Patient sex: M
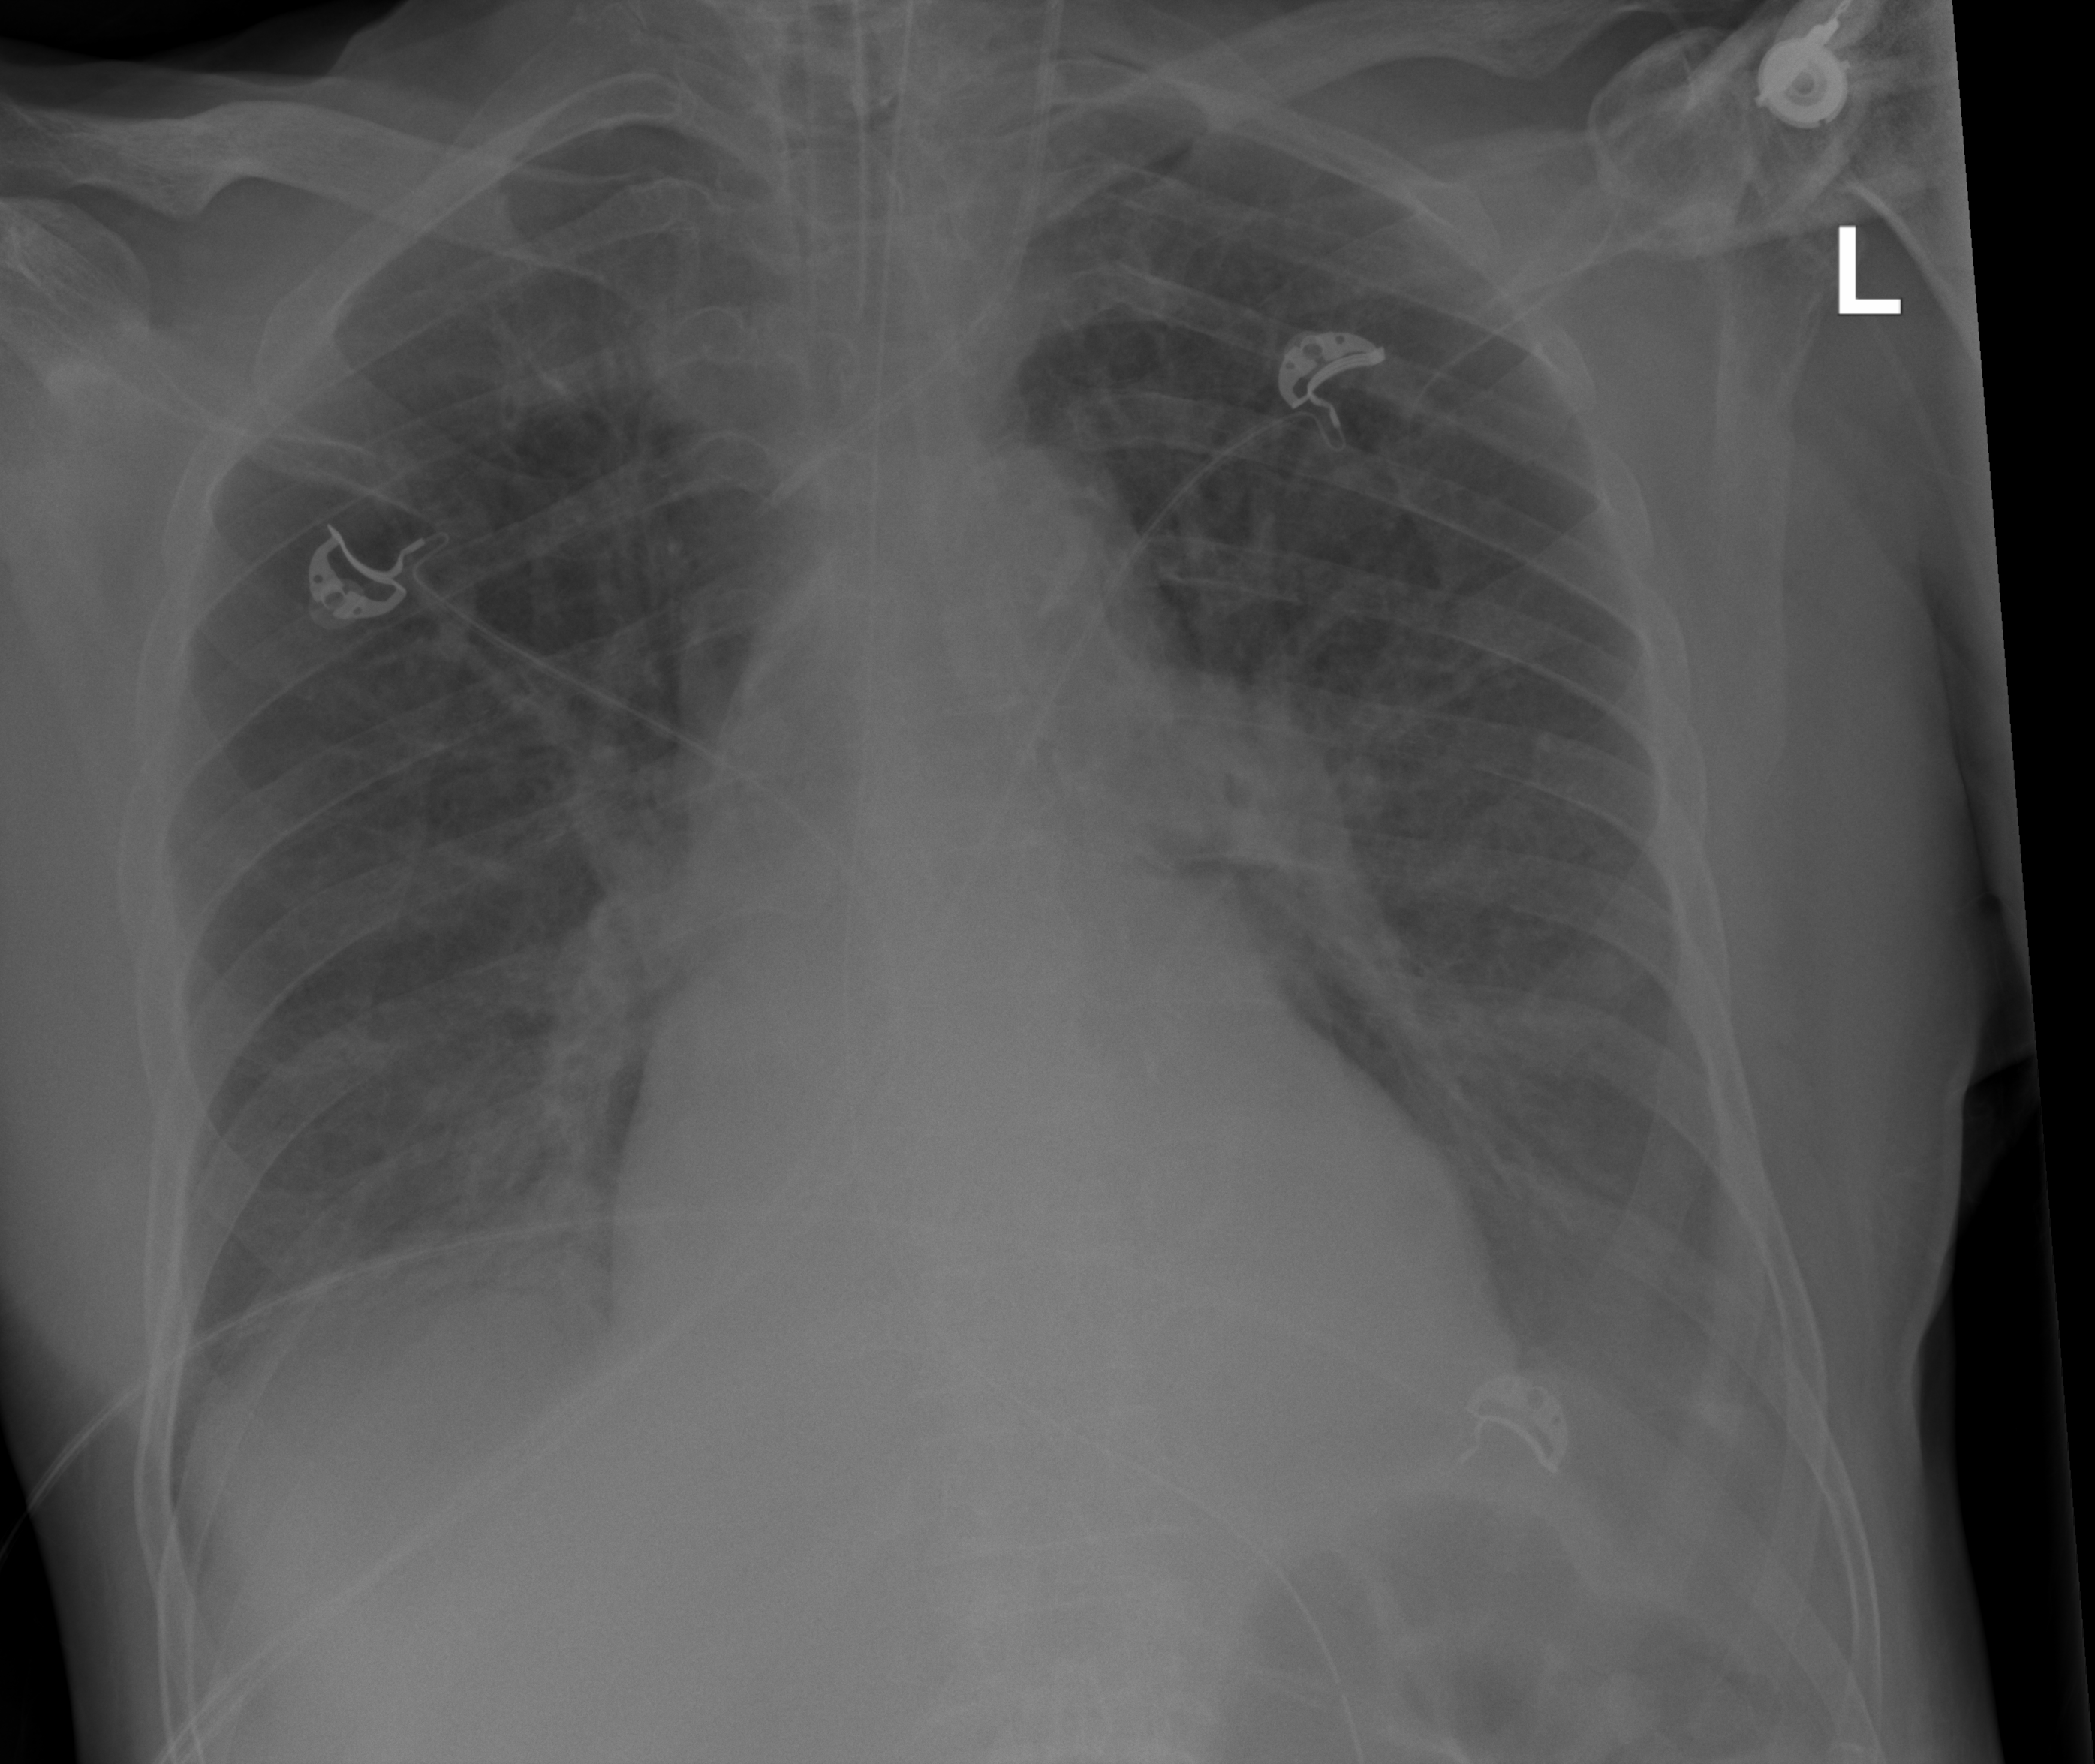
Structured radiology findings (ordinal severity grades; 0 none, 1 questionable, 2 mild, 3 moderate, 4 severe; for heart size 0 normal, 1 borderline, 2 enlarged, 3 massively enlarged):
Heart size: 2
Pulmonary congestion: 2
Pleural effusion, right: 0
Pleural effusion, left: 2
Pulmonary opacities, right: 2
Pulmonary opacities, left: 2
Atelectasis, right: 2
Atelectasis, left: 2